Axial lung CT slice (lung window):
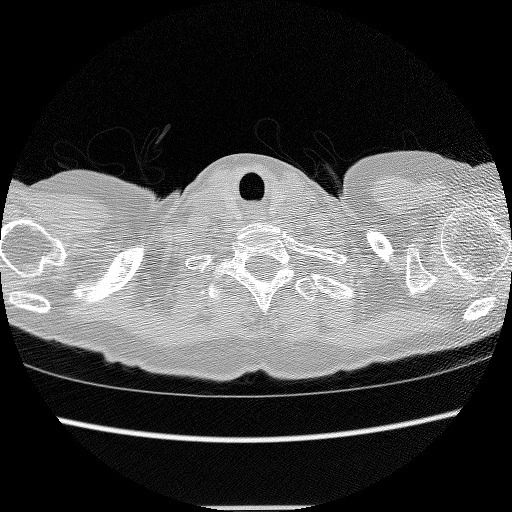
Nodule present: no